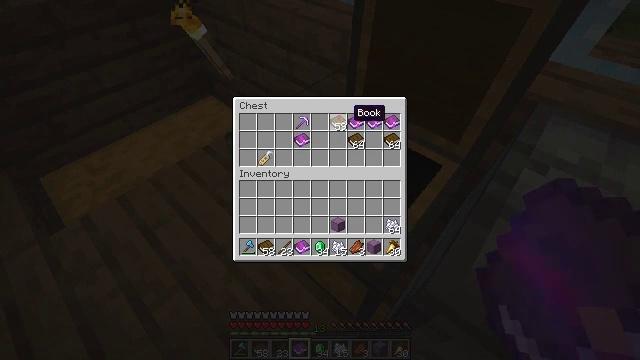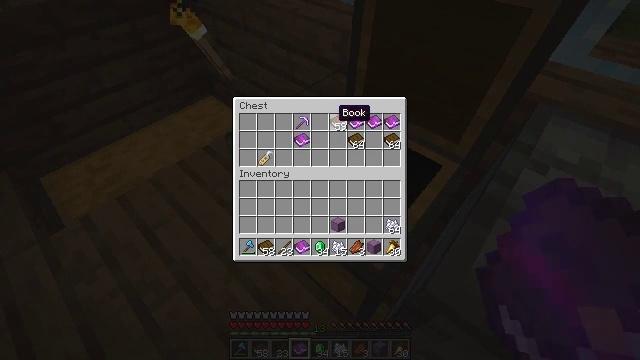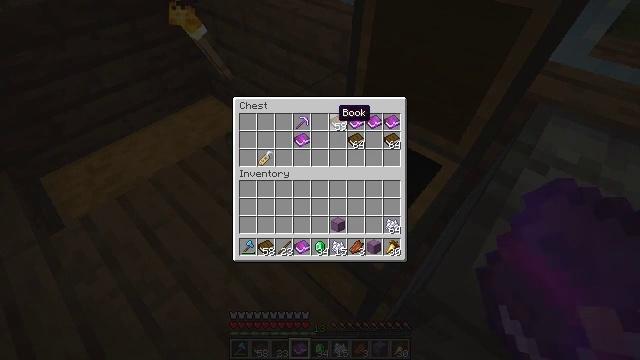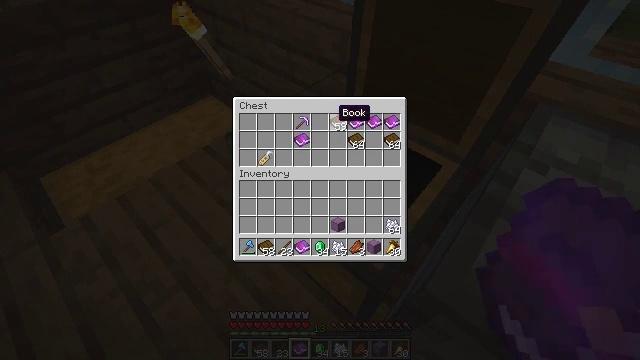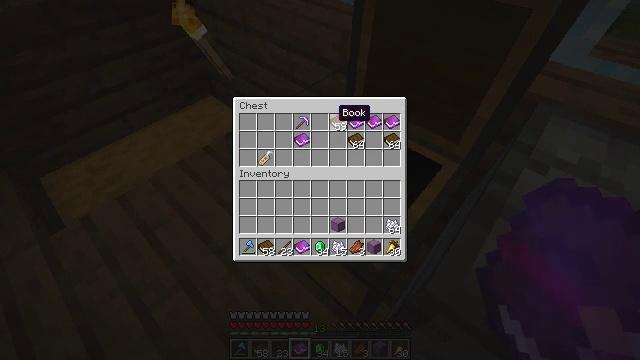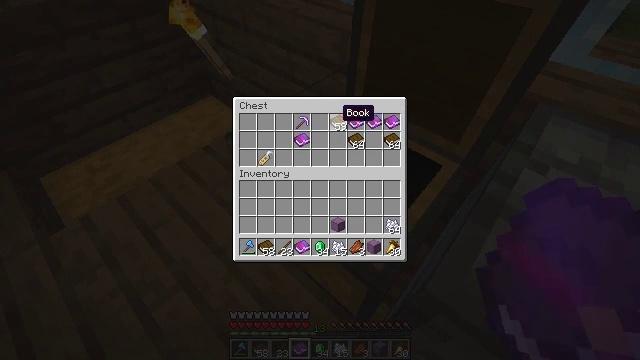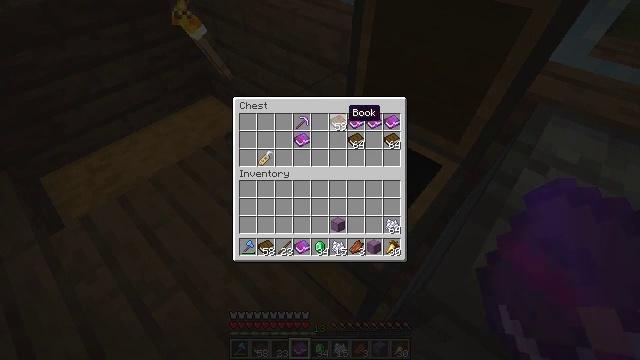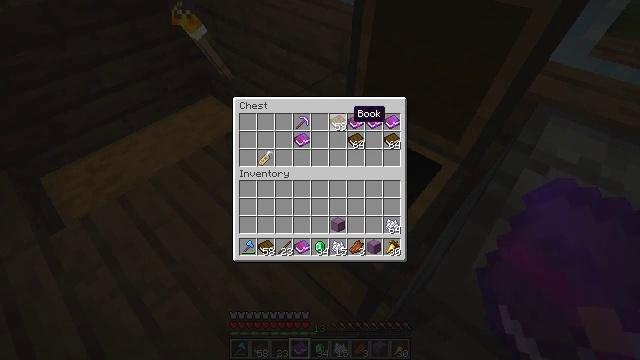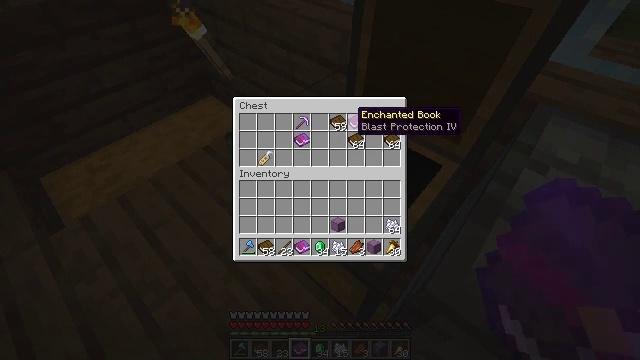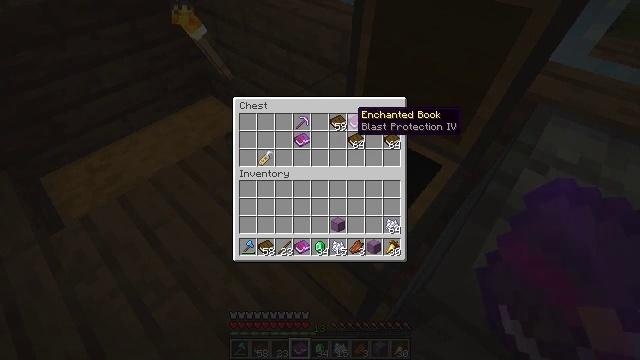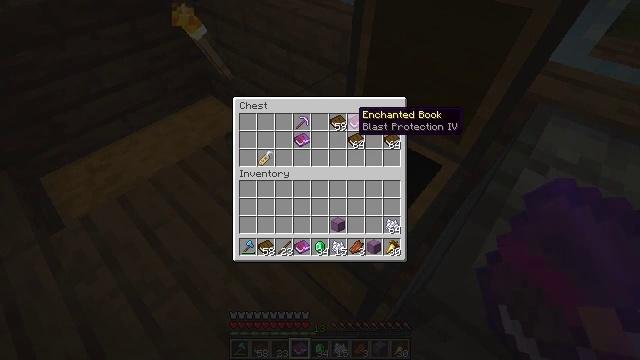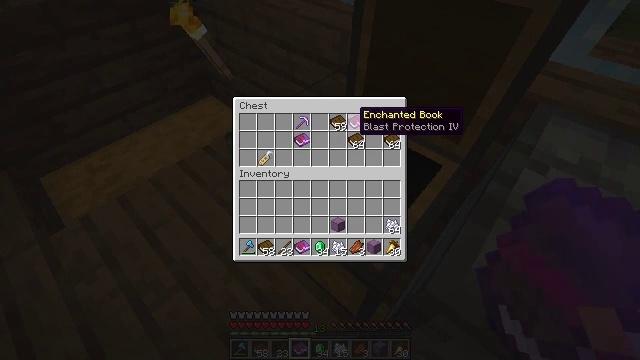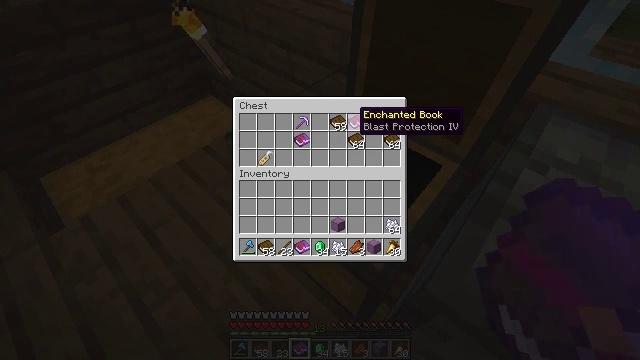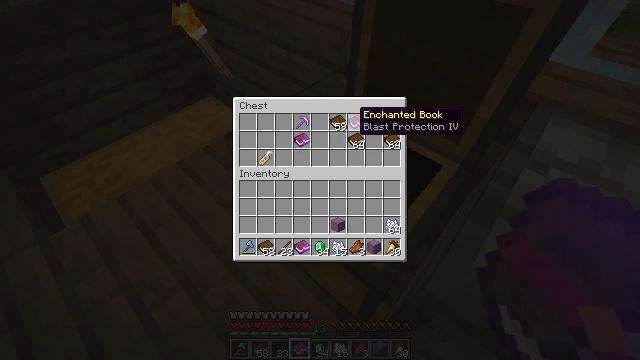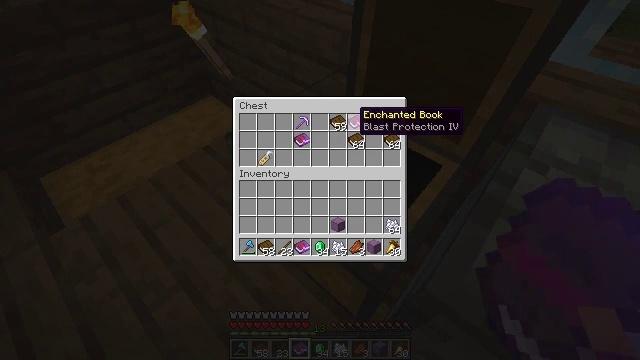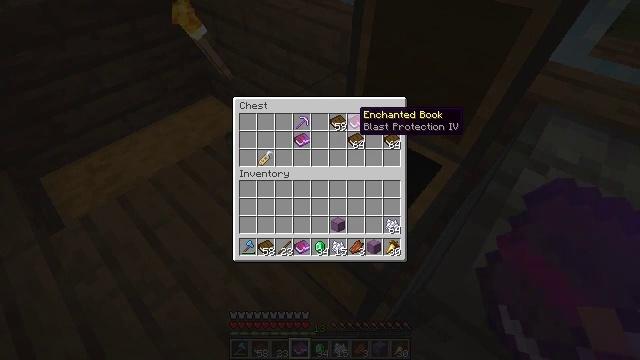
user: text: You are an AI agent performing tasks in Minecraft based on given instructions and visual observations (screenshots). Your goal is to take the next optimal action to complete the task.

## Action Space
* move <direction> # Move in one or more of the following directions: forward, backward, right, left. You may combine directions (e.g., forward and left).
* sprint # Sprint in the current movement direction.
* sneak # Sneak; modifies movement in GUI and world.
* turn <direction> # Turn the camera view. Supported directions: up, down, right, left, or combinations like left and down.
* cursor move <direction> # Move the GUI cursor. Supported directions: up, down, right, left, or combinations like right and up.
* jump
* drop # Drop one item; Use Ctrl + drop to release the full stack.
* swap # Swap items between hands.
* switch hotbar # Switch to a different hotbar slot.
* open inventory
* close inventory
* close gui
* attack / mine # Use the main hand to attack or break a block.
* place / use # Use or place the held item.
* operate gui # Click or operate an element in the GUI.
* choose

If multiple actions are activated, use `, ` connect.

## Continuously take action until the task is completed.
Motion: motion action
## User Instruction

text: Interact with the enchanting table to craft an enchanted book.
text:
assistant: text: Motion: sneak, cursor move left
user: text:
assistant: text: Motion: sneak
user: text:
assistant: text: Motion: sneak
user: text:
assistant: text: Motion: sneak
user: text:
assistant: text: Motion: sneak
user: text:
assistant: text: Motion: sneak
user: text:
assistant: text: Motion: sneak
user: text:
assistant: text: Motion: sneak
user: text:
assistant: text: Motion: sneak
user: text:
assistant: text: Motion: sneak
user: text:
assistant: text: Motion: sneak
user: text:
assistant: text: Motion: sneak
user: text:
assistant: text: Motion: sneak
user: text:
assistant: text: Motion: sneak
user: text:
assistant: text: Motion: sneak
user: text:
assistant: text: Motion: sneak
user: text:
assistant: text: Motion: sneak
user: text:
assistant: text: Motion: sneak
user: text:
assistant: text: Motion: sneak
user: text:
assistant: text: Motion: sneak
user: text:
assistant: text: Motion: sneak
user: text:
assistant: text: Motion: sneak
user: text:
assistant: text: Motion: sneak
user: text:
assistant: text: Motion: sneak
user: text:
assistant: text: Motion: sneak
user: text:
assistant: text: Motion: sneak
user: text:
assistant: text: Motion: sneak
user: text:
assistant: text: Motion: sneak
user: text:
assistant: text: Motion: sneak
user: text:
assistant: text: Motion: sneak